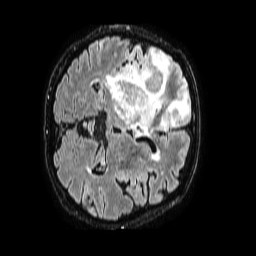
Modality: FLAIR
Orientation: axial
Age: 76
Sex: male
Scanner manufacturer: philips
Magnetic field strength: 1.5 T
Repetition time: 4.8 s
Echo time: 0.3 s